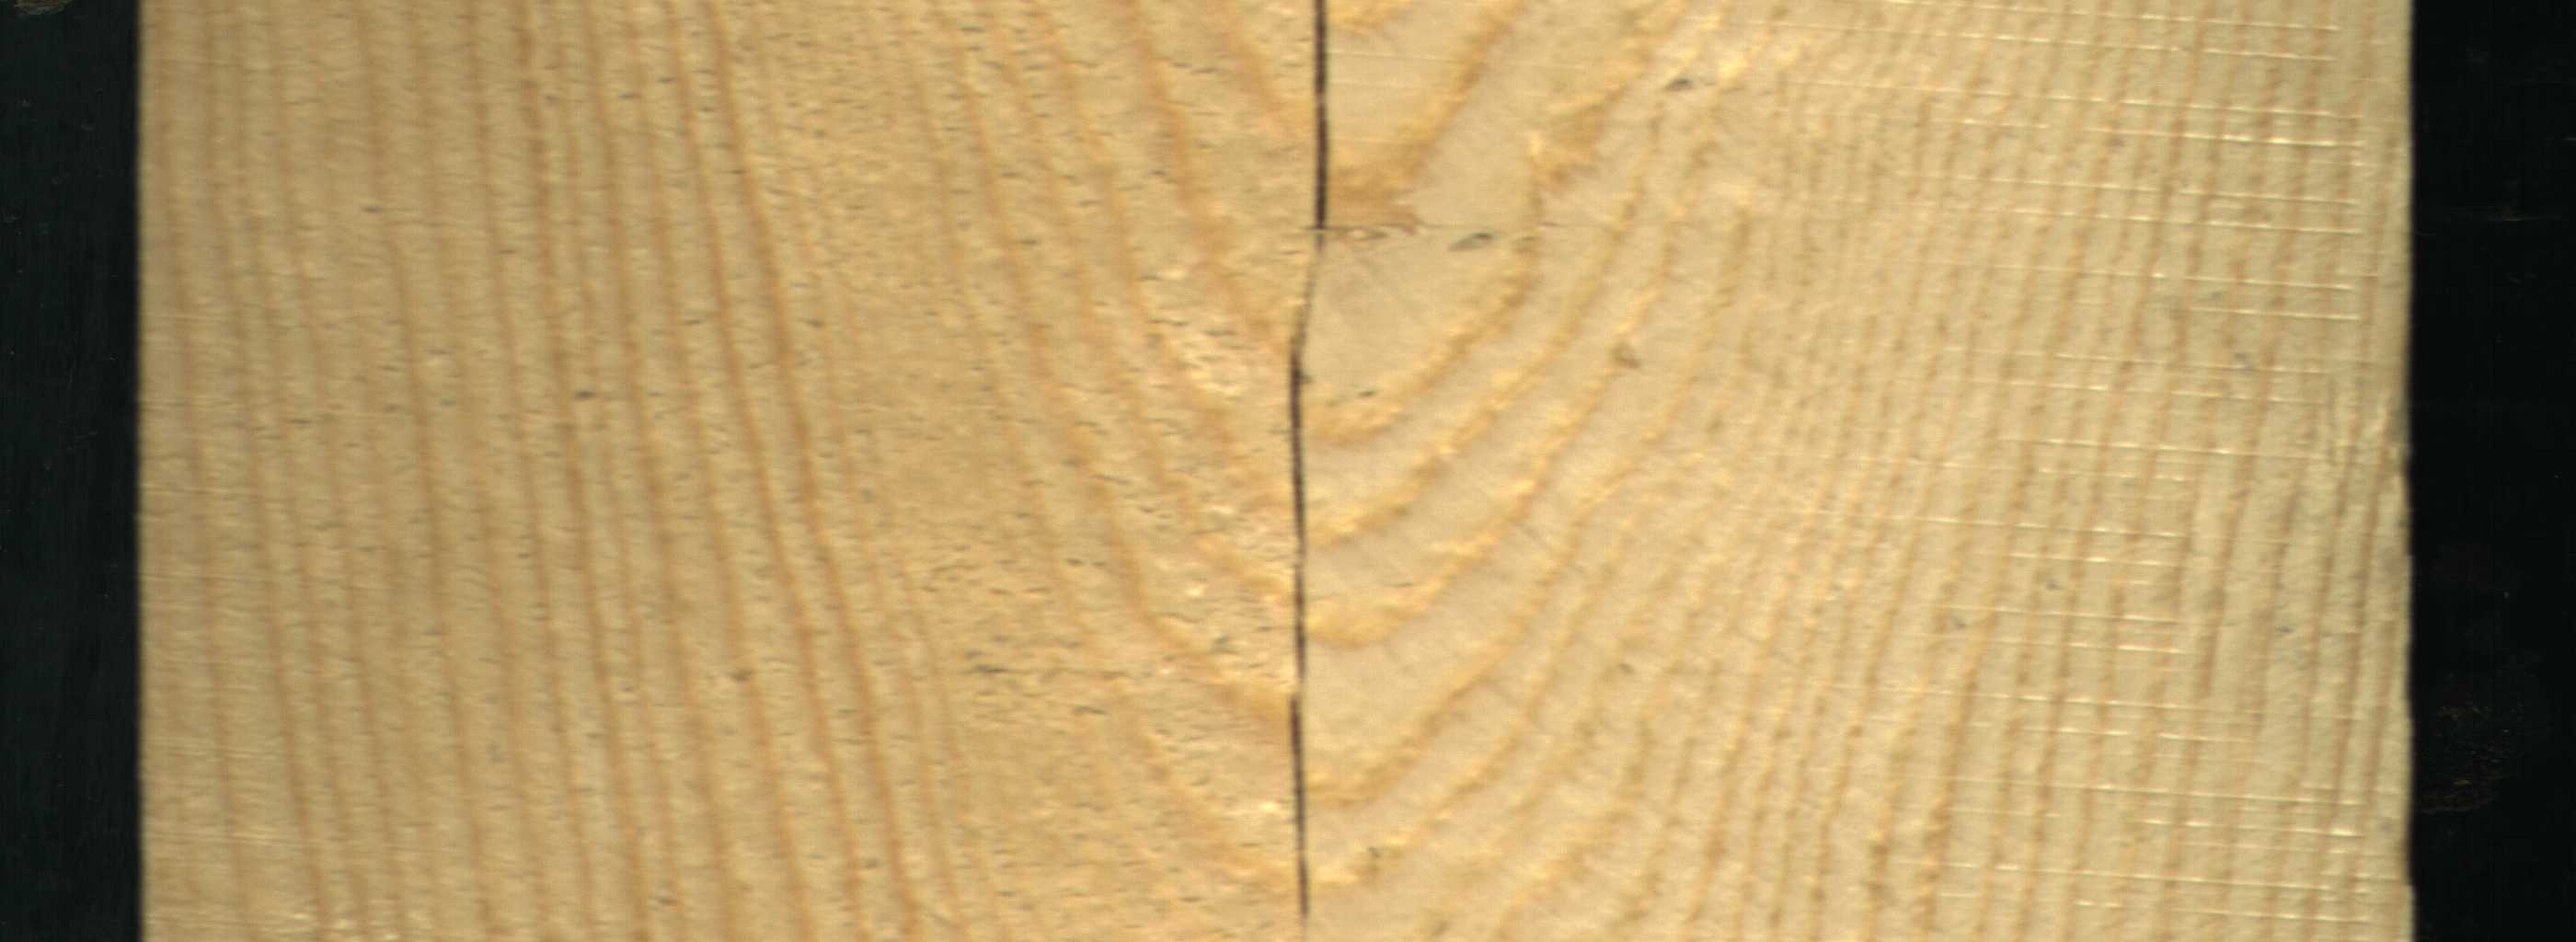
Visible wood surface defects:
Crack